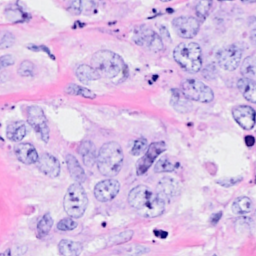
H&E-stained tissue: Breast